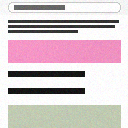
Screen state: on